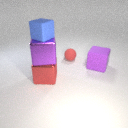
large red metal cube below large purple metal cube